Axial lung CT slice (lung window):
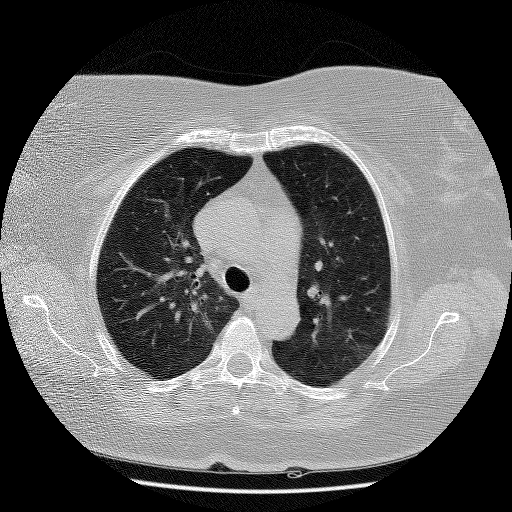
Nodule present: no